Question: I am new to programming. Can anybody help me with creating line/shape in picturebox with grips on the line/shape. Like we do it in CAD softwares.
And i want to know how to create a line on mouse click until another mouse click event occurs.

'''
Public Class Form1
Dim isDrag As Boolean = False
Dim theRectangle As New Rectangle(New Point(0, 0), New Size(0, 0))
Dim startPoint As Point
Dim IsDimension As Boolean = False
Dim LineLocationStPoint As Point = Nothing
Dim LineLocationEndPoint As Point = Nothing
Dim cnt As Integer = 0
Dim LineArray As New ArrayList
Private Sub Form1_Load(ByVal sender As System.Object, ByVal e As System.EventArgs) Handles MyBase.Load
Dim fd As OpenFileDialog = New OpenFileDialog()
Dim strFileName As String
fd.Title = "Open File Dialog"
fd.Filter = "(*.PDF;*.DWG;*.TIFF;*.TIF)|*.PDF;*.DWG;*.TIFF;*.TIF|All files (*.*)|*.*"
fd.FilterIndex = 2
fd.RestoreDirectory = True
If fd.ShowDialog() = DialogResult.OK Then
strFileName = fd.FileName
'ShowFileInWebBrowser(WebBrowser1, strFileName)
PictureBox1.Load(strFileName)
End If
End Sub
Private Sub Form1_MouseDown(ByVal sender As Object, ByVal e As _
System.Windows.Forms.MouseEventArgs) Handles PictureBox1.MouseDown
If (e.Button = MouseButtons.Right) Then
isDrag = True
End If
Dim control As Control = CType(sender, Control)
startPoint = control.PointToScreen(New Point(e.X, e.Y))
If (e.Button = MouseButtons.Left) Then
IsDimension = True
LineLocationStPoint = e.Location
LineArray.Add(e.Location)
End If
End Sub
Private Sub Form1_MouseMove(ByVal sender As Object, ByVal e As _
System.Windows.Forms.MouseEventArgs) Handles PictureBox1.MouseMove
If (isDrag) Then
ControlPaint.DrawReversibleFrame(theRectangle, Me.BackColor, _
FrameStyle.Dashed)
Dim endPoint As Point = CType(sender, Control).PointToScreen(New Point(e.X, e.Y))
Dim width As Integer = endPoint.X - startPoint.X
Dim height As Integer = endPoint.Y - startPoint.Y
theRectangle = New Rectangle(startPoint.X, startPoint.Y, _
width, height)
ControlPaint.DrawReversibleFrame(theRectangle, Me.BackColor, _
FrameStyle.Dashed)
End If
If IsDimension Then
LineLocationEndPoint = e.Location
Dim g As Graphics = PictureBox1.CreateGraphics()
g.DrawLine(Pens.Red, LineLocationStPoint, e.Location)
g.Dispose()
End If
End Sub
Private Sub Form1_MouseUp(ByVal sender As Object, ByVal e As _
System.Windows.Forms.MouseEventArgs) Handles PictureBox1.MouseUp
If IsDimension Then
PictureBox1.Refresh()
ElseIf isDrag Then
' If the MouseUp event occurs, the user is not dragging.
isDrag = False
' Draw the rectangle to be evaluated. Set a dashed frame style
' using the FrameStyle enumeration.
ControlPaint.DrawReversibleFrame(theRectangle, Me.BackColor, _
FrameStyle.Dashed)
' Find out which controls intersect the rectangle and change their color.
' The method uses the RectangleToScreen method to convert the
' Control's client coordinates to screen coordinates.
Dim i As Integer
Dim controlRectangle As Rectangle
For i = 0 To Controls.Count - 1
controlRectangle = Controls(i).RectangleToScreen _
(Controls(i).ClientRectangle)
If controlRectangle.IntersectsWith(theRectangle) Then
Controls(i).BackColor = Color.BurlyWood
End If
Next
' Reset the rectangle.
theRectangle = New Rectangle(0, 0, 0, 0)
End If
End Sub
'''
But it creates the line continuously from selected point. Whereas I want to create a line only for showing user the path of line. And i have implemented selection rectangle an right click button
Procedure for working:
Toolbar will contain line and Area
- - - - - - *when user clicks the next time the line is created.- - *come back to picturebox- *operation same like line but when user clicks third point on picture box a shaded rectangle should appear.
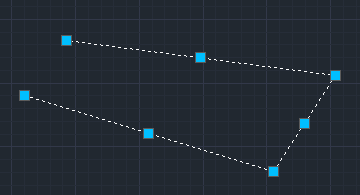
Answer: <URL>
For those who want to implement line with resizing grip in it.
For adding re sizable line you need to add a customized control of your own. Use this custom control and add/use it in form for further use.
Thanks everyone for helping